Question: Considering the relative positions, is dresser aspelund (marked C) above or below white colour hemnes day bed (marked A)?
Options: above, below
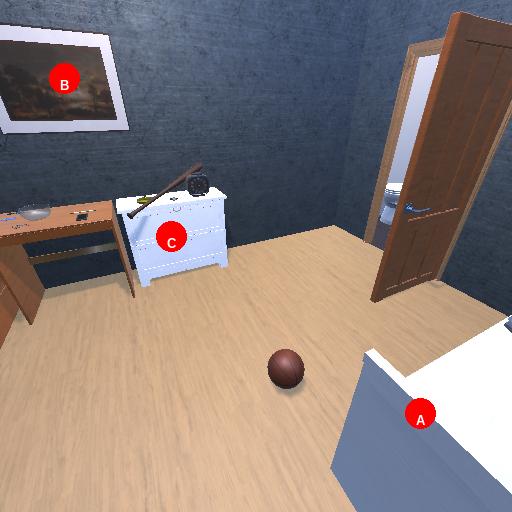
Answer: above